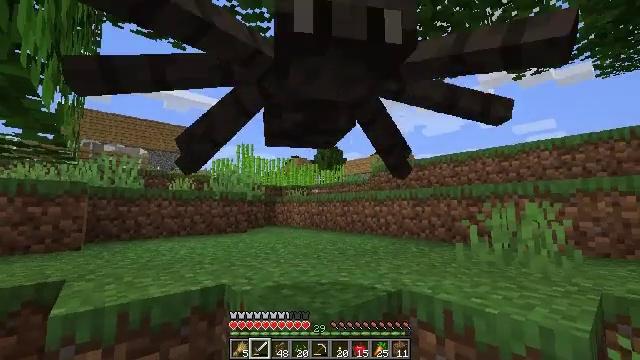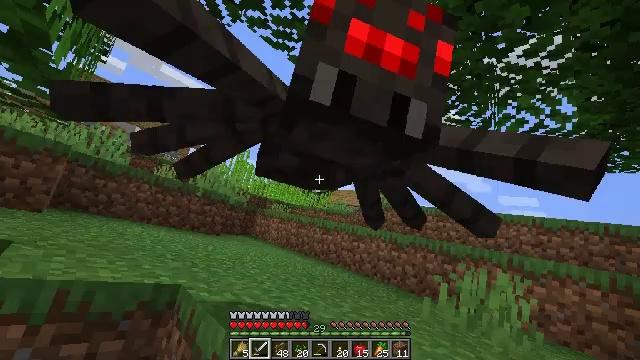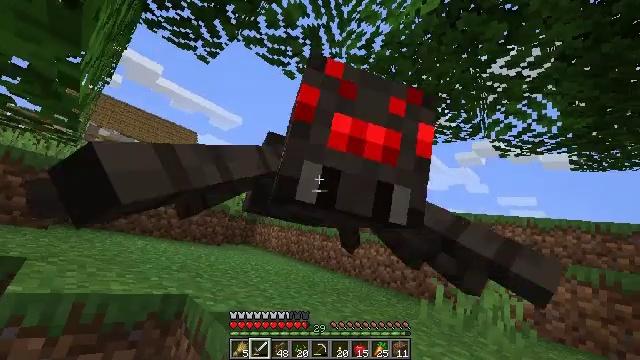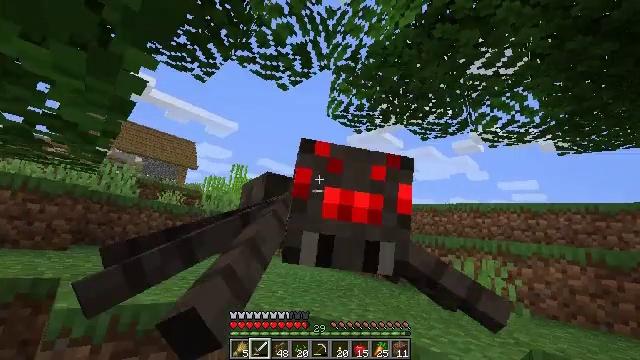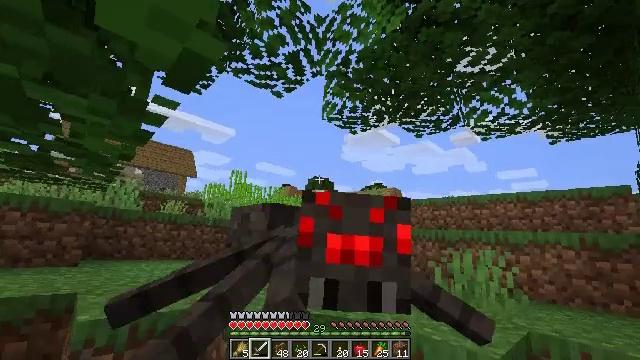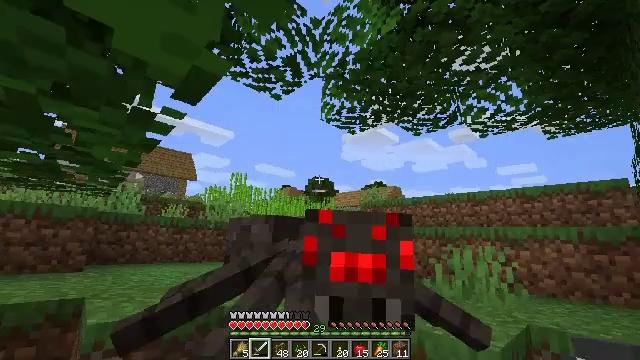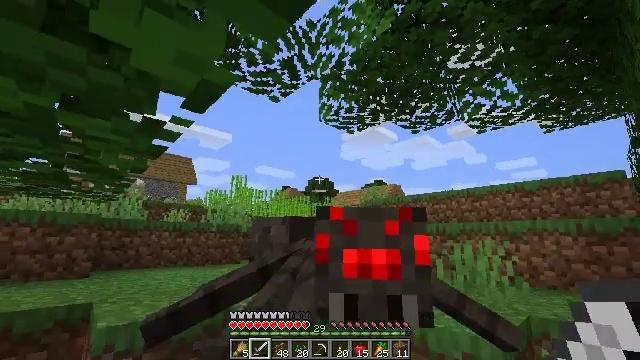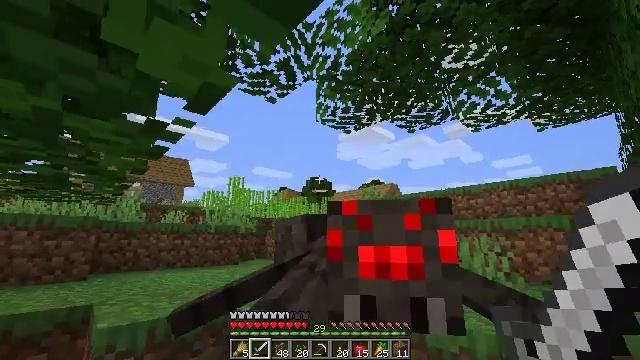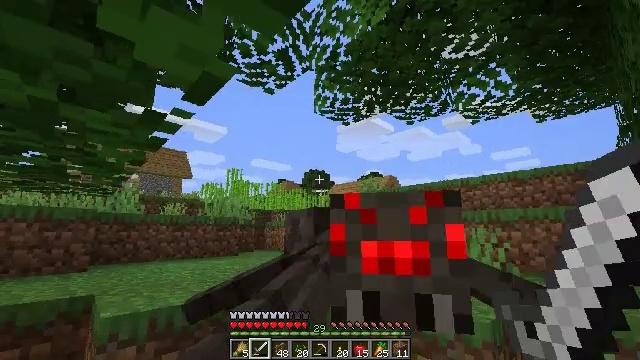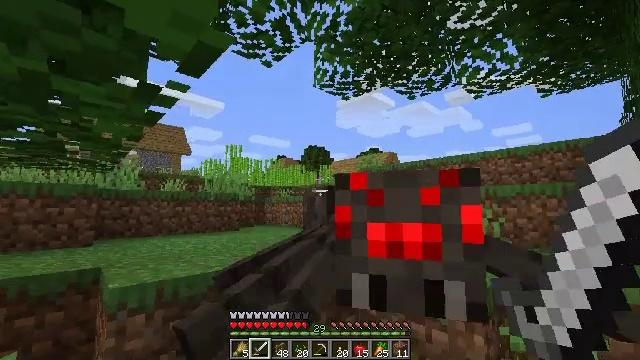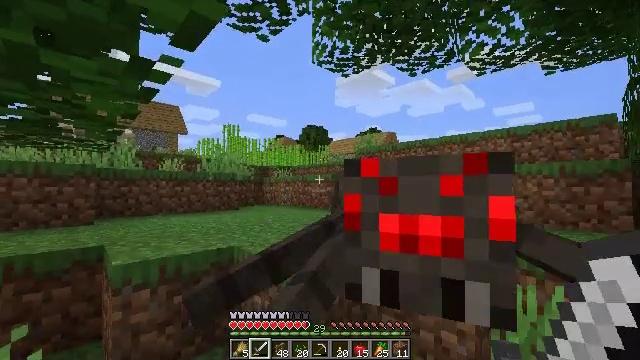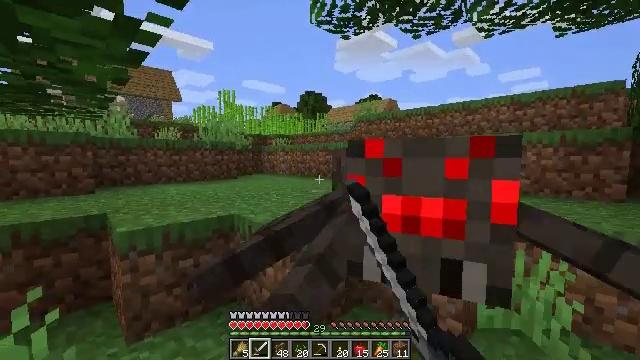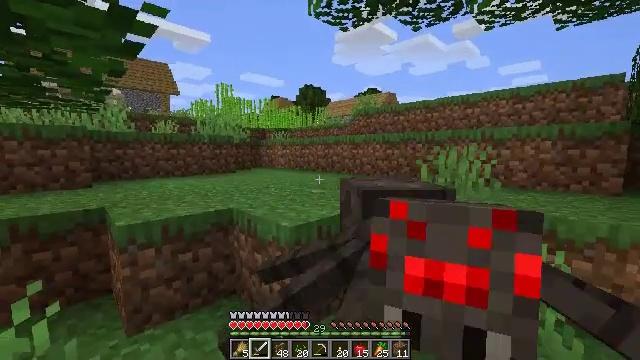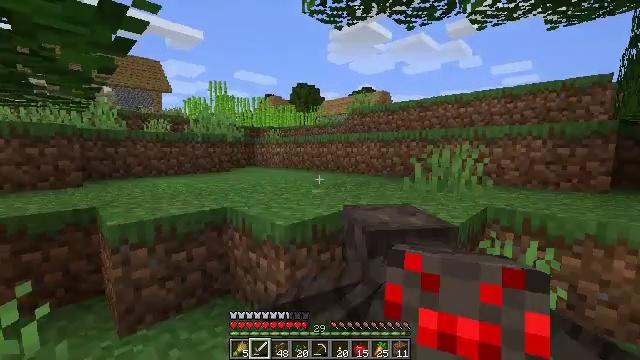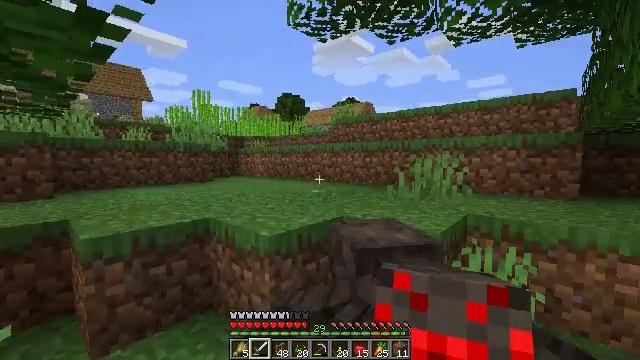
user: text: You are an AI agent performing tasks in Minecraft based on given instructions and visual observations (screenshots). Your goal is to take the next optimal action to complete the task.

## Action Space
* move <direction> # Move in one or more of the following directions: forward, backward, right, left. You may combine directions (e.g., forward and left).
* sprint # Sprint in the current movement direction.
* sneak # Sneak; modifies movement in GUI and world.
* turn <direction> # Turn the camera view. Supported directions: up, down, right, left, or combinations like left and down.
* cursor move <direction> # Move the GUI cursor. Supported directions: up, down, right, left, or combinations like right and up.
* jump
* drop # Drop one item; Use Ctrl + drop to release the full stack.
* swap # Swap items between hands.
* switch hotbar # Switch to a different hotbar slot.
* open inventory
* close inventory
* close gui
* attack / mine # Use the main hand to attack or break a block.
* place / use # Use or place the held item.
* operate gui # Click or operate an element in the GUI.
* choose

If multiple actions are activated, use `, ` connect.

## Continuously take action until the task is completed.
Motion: motion action
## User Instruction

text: Kill the spider.
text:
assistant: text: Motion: turn right and up, attack / mine
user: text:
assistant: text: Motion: turn up, attack / mine
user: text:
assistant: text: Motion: attack / mine
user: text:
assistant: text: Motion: attack / mine
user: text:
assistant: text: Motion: attack / mine
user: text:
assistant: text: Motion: attack / mine
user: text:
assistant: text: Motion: attack / mine
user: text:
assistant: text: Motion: turn down, attack / mine
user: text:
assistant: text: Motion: turn down
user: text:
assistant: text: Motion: turn down, attack / mine
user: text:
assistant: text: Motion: turn down, attack / mine
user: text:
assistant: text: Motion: turn down, attack / mine
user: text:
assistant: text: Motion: turn right, attack / mine
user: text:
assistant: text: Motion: turn right and up, attack / mine
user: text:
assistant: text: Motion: attack / mine